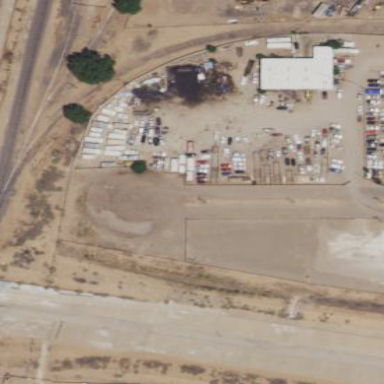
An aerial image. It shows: Scrap yard located in industrial area.